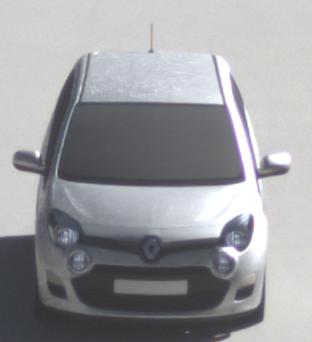
Make: Renault
Model: Twingo 1.2 LEV 16V 75
Detailed model: Twingo (II)
Model produced from: 2012/01
Model produced until: 2014/07
Doors: 3
Color: white
Road condition: dry road
Daytime: morning or afternoon
Contrast: high contrast